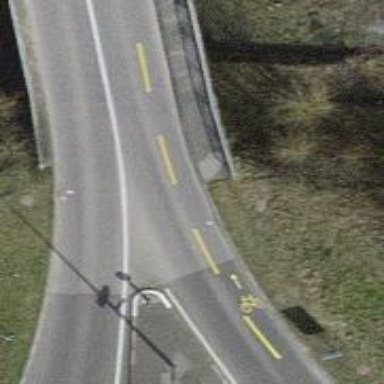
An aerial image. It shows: Unclassified road with asphalt surface running over bridge.